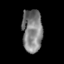
Tissue: skin
Cell type: Epithelial cells
Senescence score: 0.2431
Nuclear area (px): 853
Mean DAPI intensity: 126.379